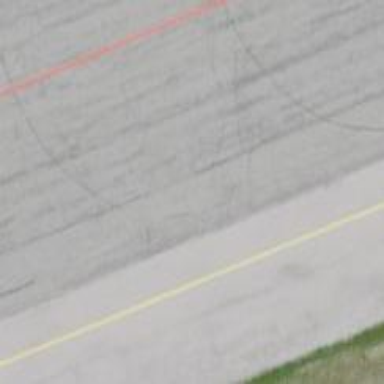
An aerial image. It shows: Image of taxiway at airport.